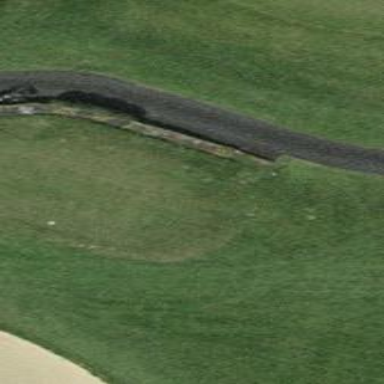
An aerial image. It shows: Golf tee.